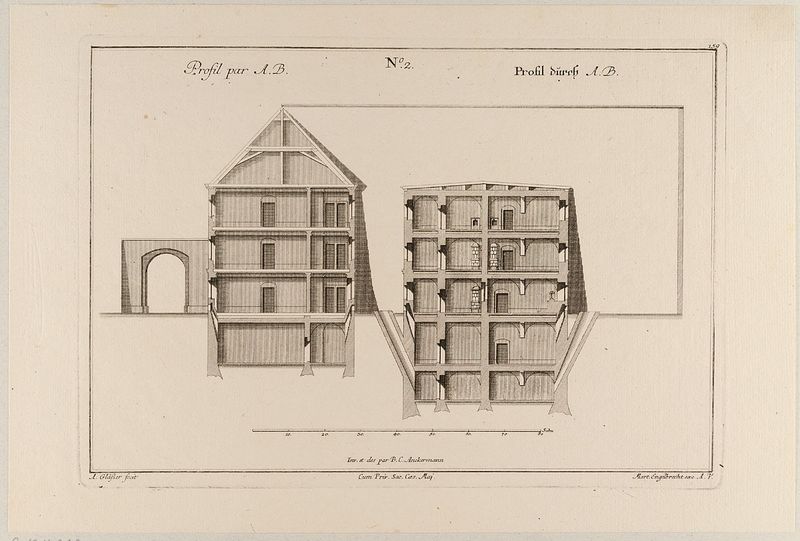
Titel: Profil eines Gefängnisses
Künstler: Martin Engelbrecht
Standort: Hamburg
Institution: Museum für Kunst und Gewerbe Hamburg
Schlagwörter: profil, gebäude, haus, architektur, barock, innen, papier, grafik, graphik, innenansicht, fotografie, photographie, keller, stockwerk, torbogen, druckgraphik, druckgrafik, radierung, entwurf, kerker, etagen, geschosse, plan, querschnitt, ebenen, grundriss, massstab, aufriss, bauplan, mehrstöckig, wasserzeichen, reproduktionen, barockzeit, barockzeitalter, druckerzeugnisse, architekturdarstellungen, gebäudes, ornamentstich, vorlageblätter, gefängnis